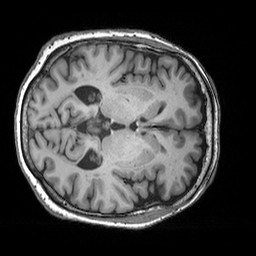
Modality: T1w
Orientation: axial
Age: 65
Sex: female
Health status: healthy
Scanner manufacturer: siemens
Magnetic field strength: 3 T
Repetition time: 2.3 s
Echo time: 0.00303 s